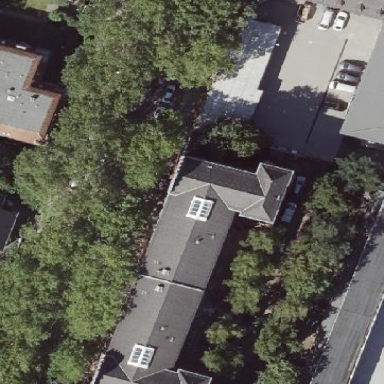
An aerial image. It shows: Building with hipped roof shape.